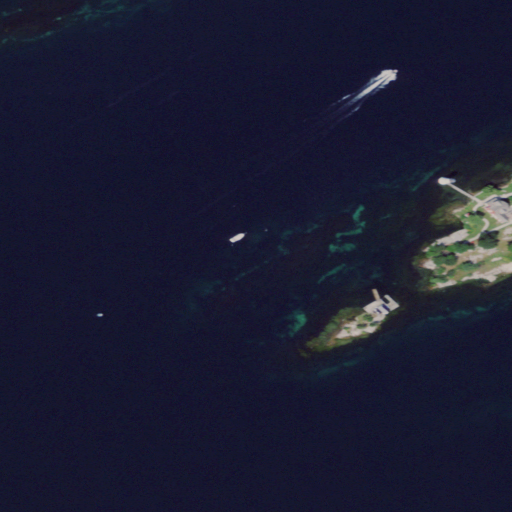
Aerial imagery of bar in New York named Rock Island Reef containing open water, barren land, and medium intensity development